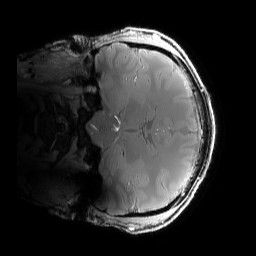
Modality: PDw
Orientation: coronal
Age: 23
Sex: male
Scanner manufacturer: siemens
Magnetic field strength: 6.98 T
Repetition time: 1.78 s
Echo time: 0.00386 s